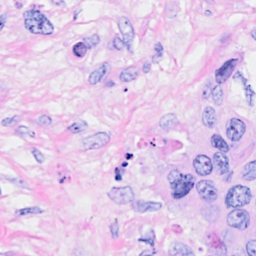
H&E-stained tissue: Breast